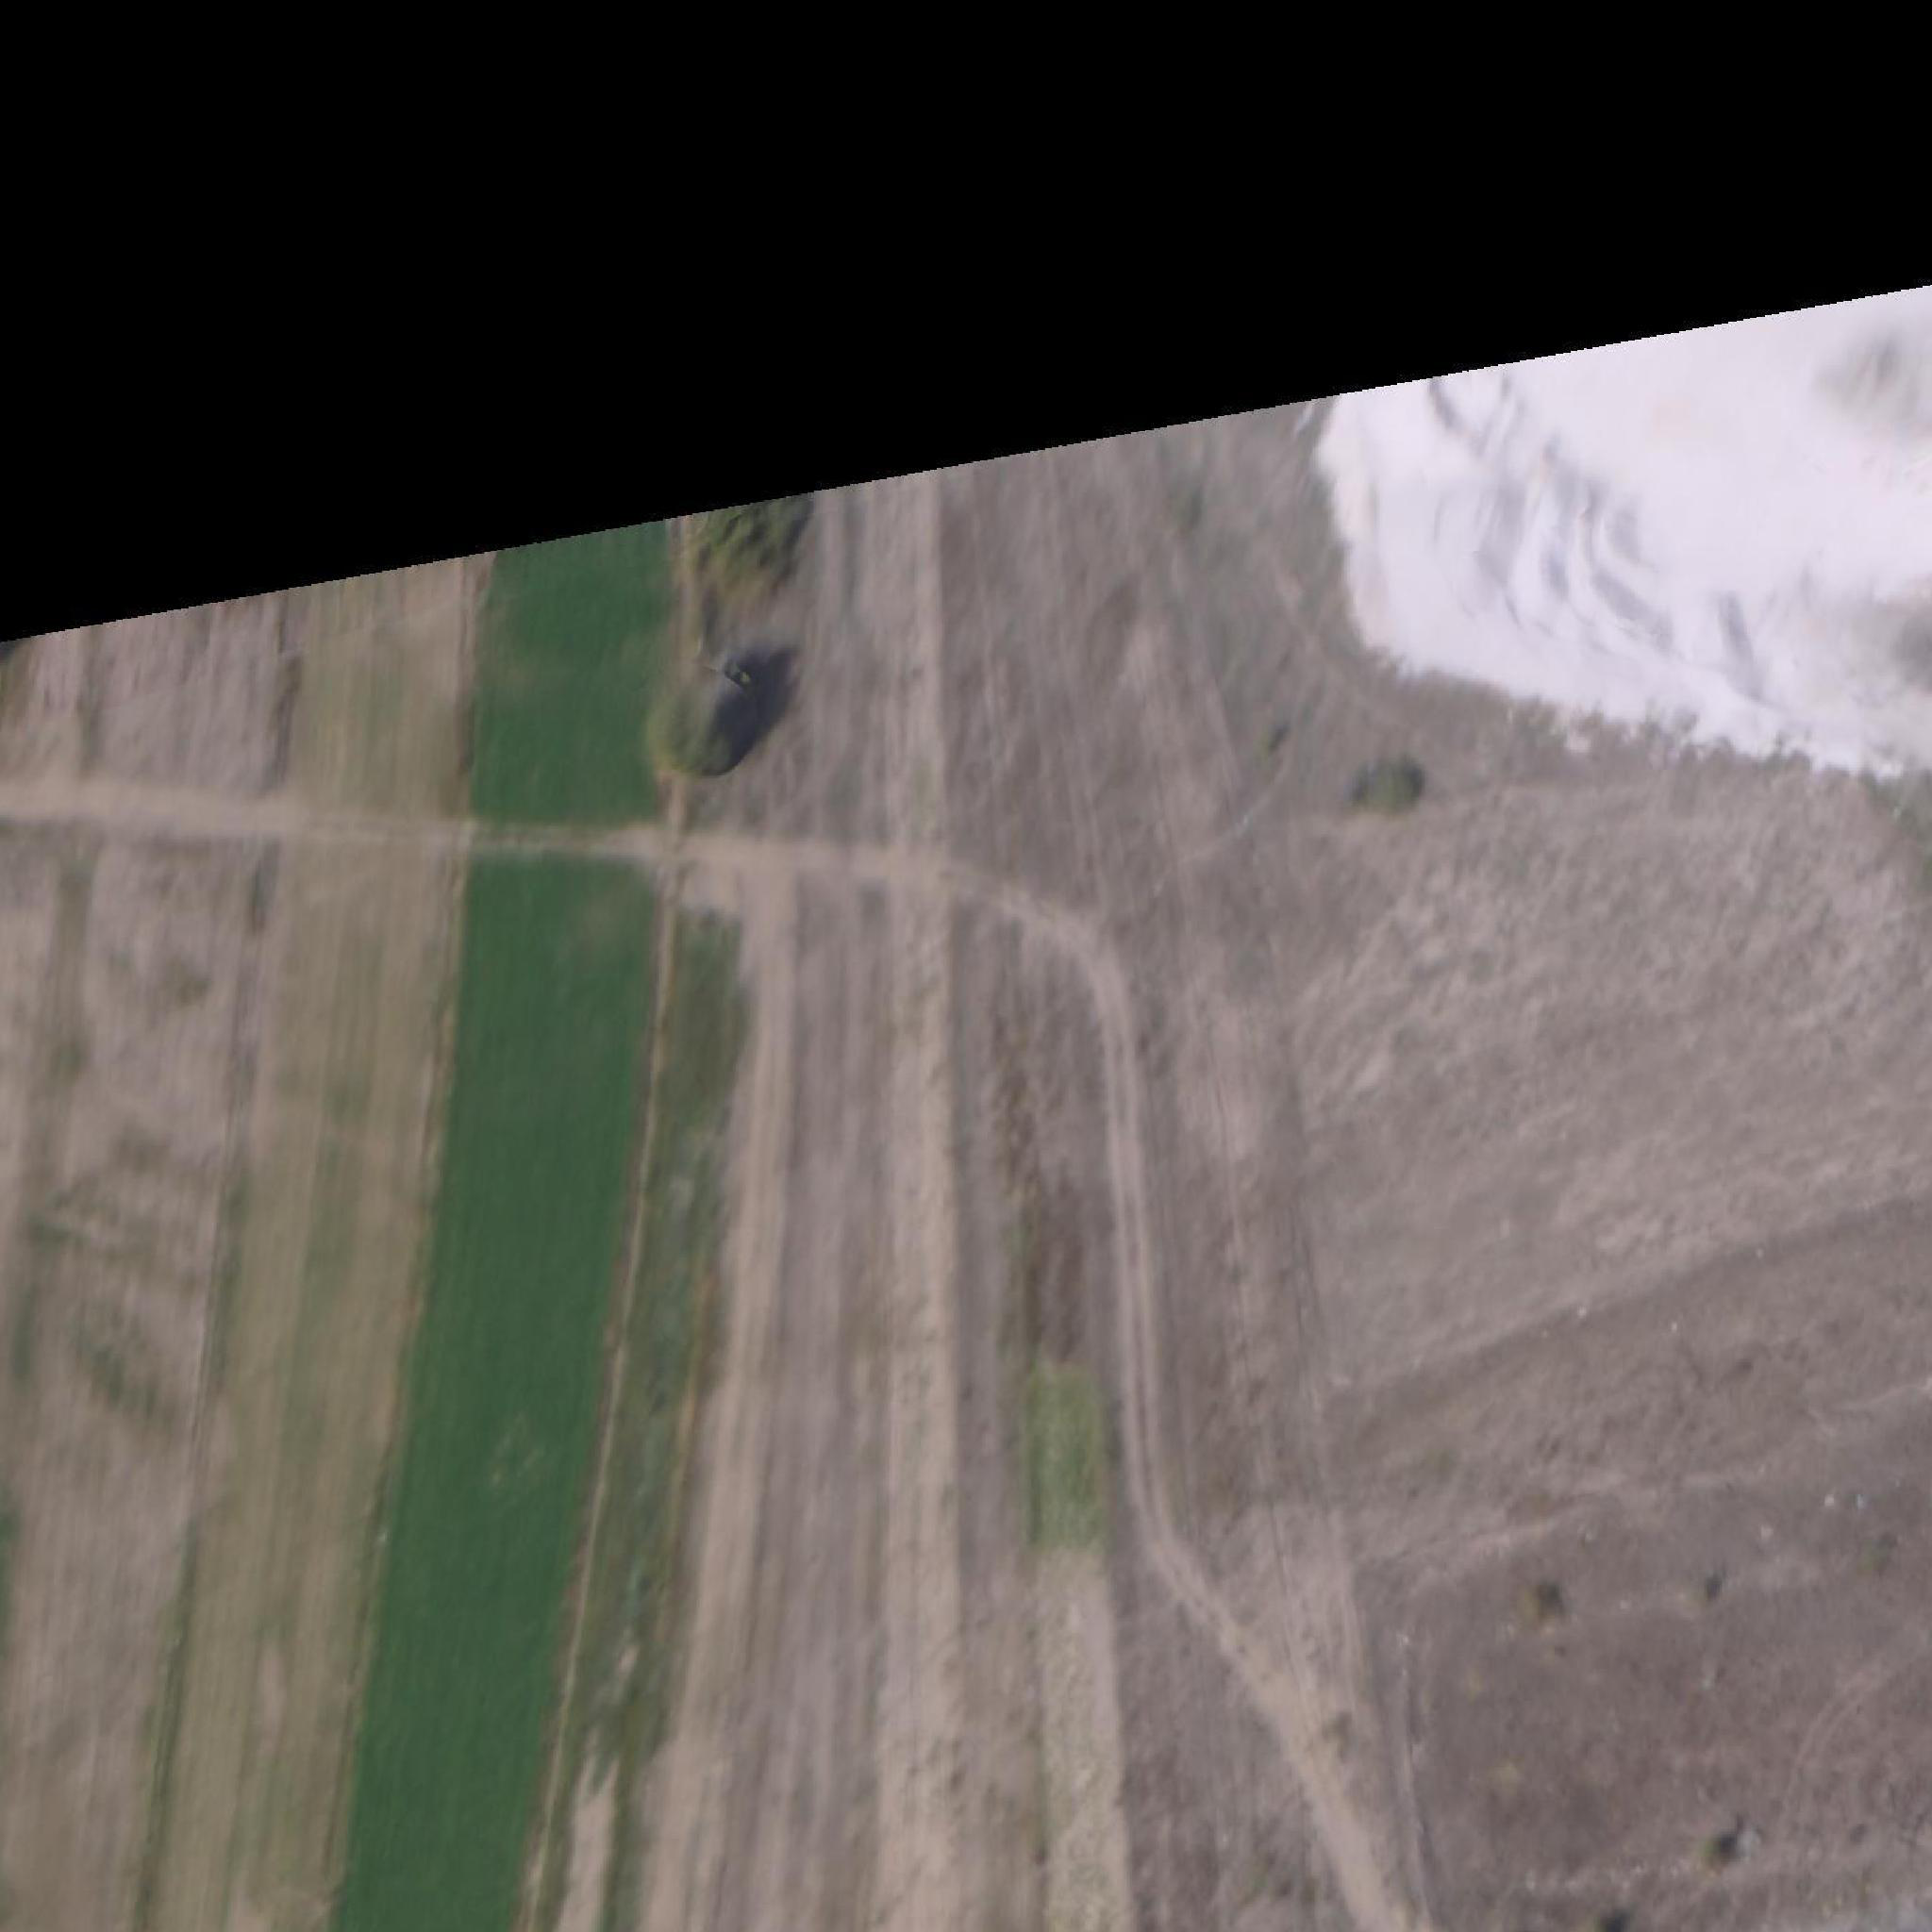
Biome: Northern Anatolian conifer and deciduous forests